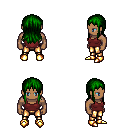
a pixel art fantasy rpg character, male body template, human, dark skin, maroon pirate shirt, gold greaves, green unkempt hairstyle, gold boots, four views (front, back, left, right), 2x2 character sprite sheet, small pixel art, hard edges, no anti-aliasing